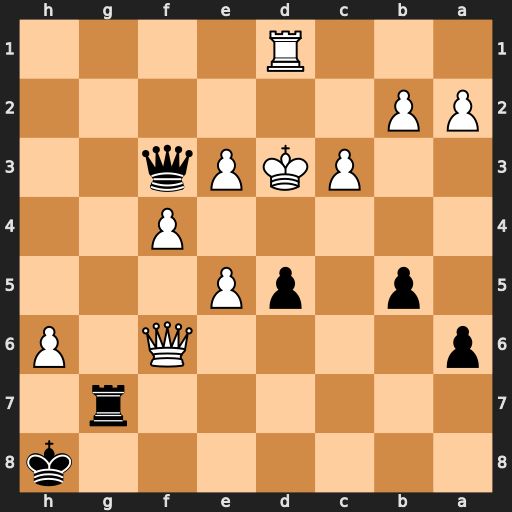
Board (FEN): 7k/6r1/p4Q1P/1p1pP3/5P2/2PKPq2/PP6/3R4
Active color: b
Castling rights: -
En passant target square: -
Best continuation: Qxd1#